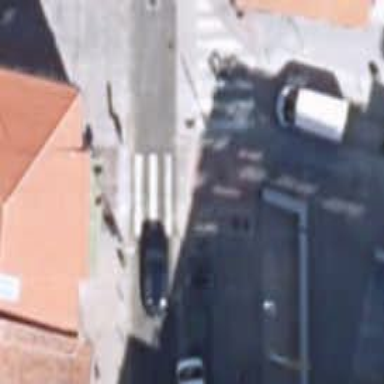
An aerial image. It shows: Marked crossing on the road.